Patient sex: F
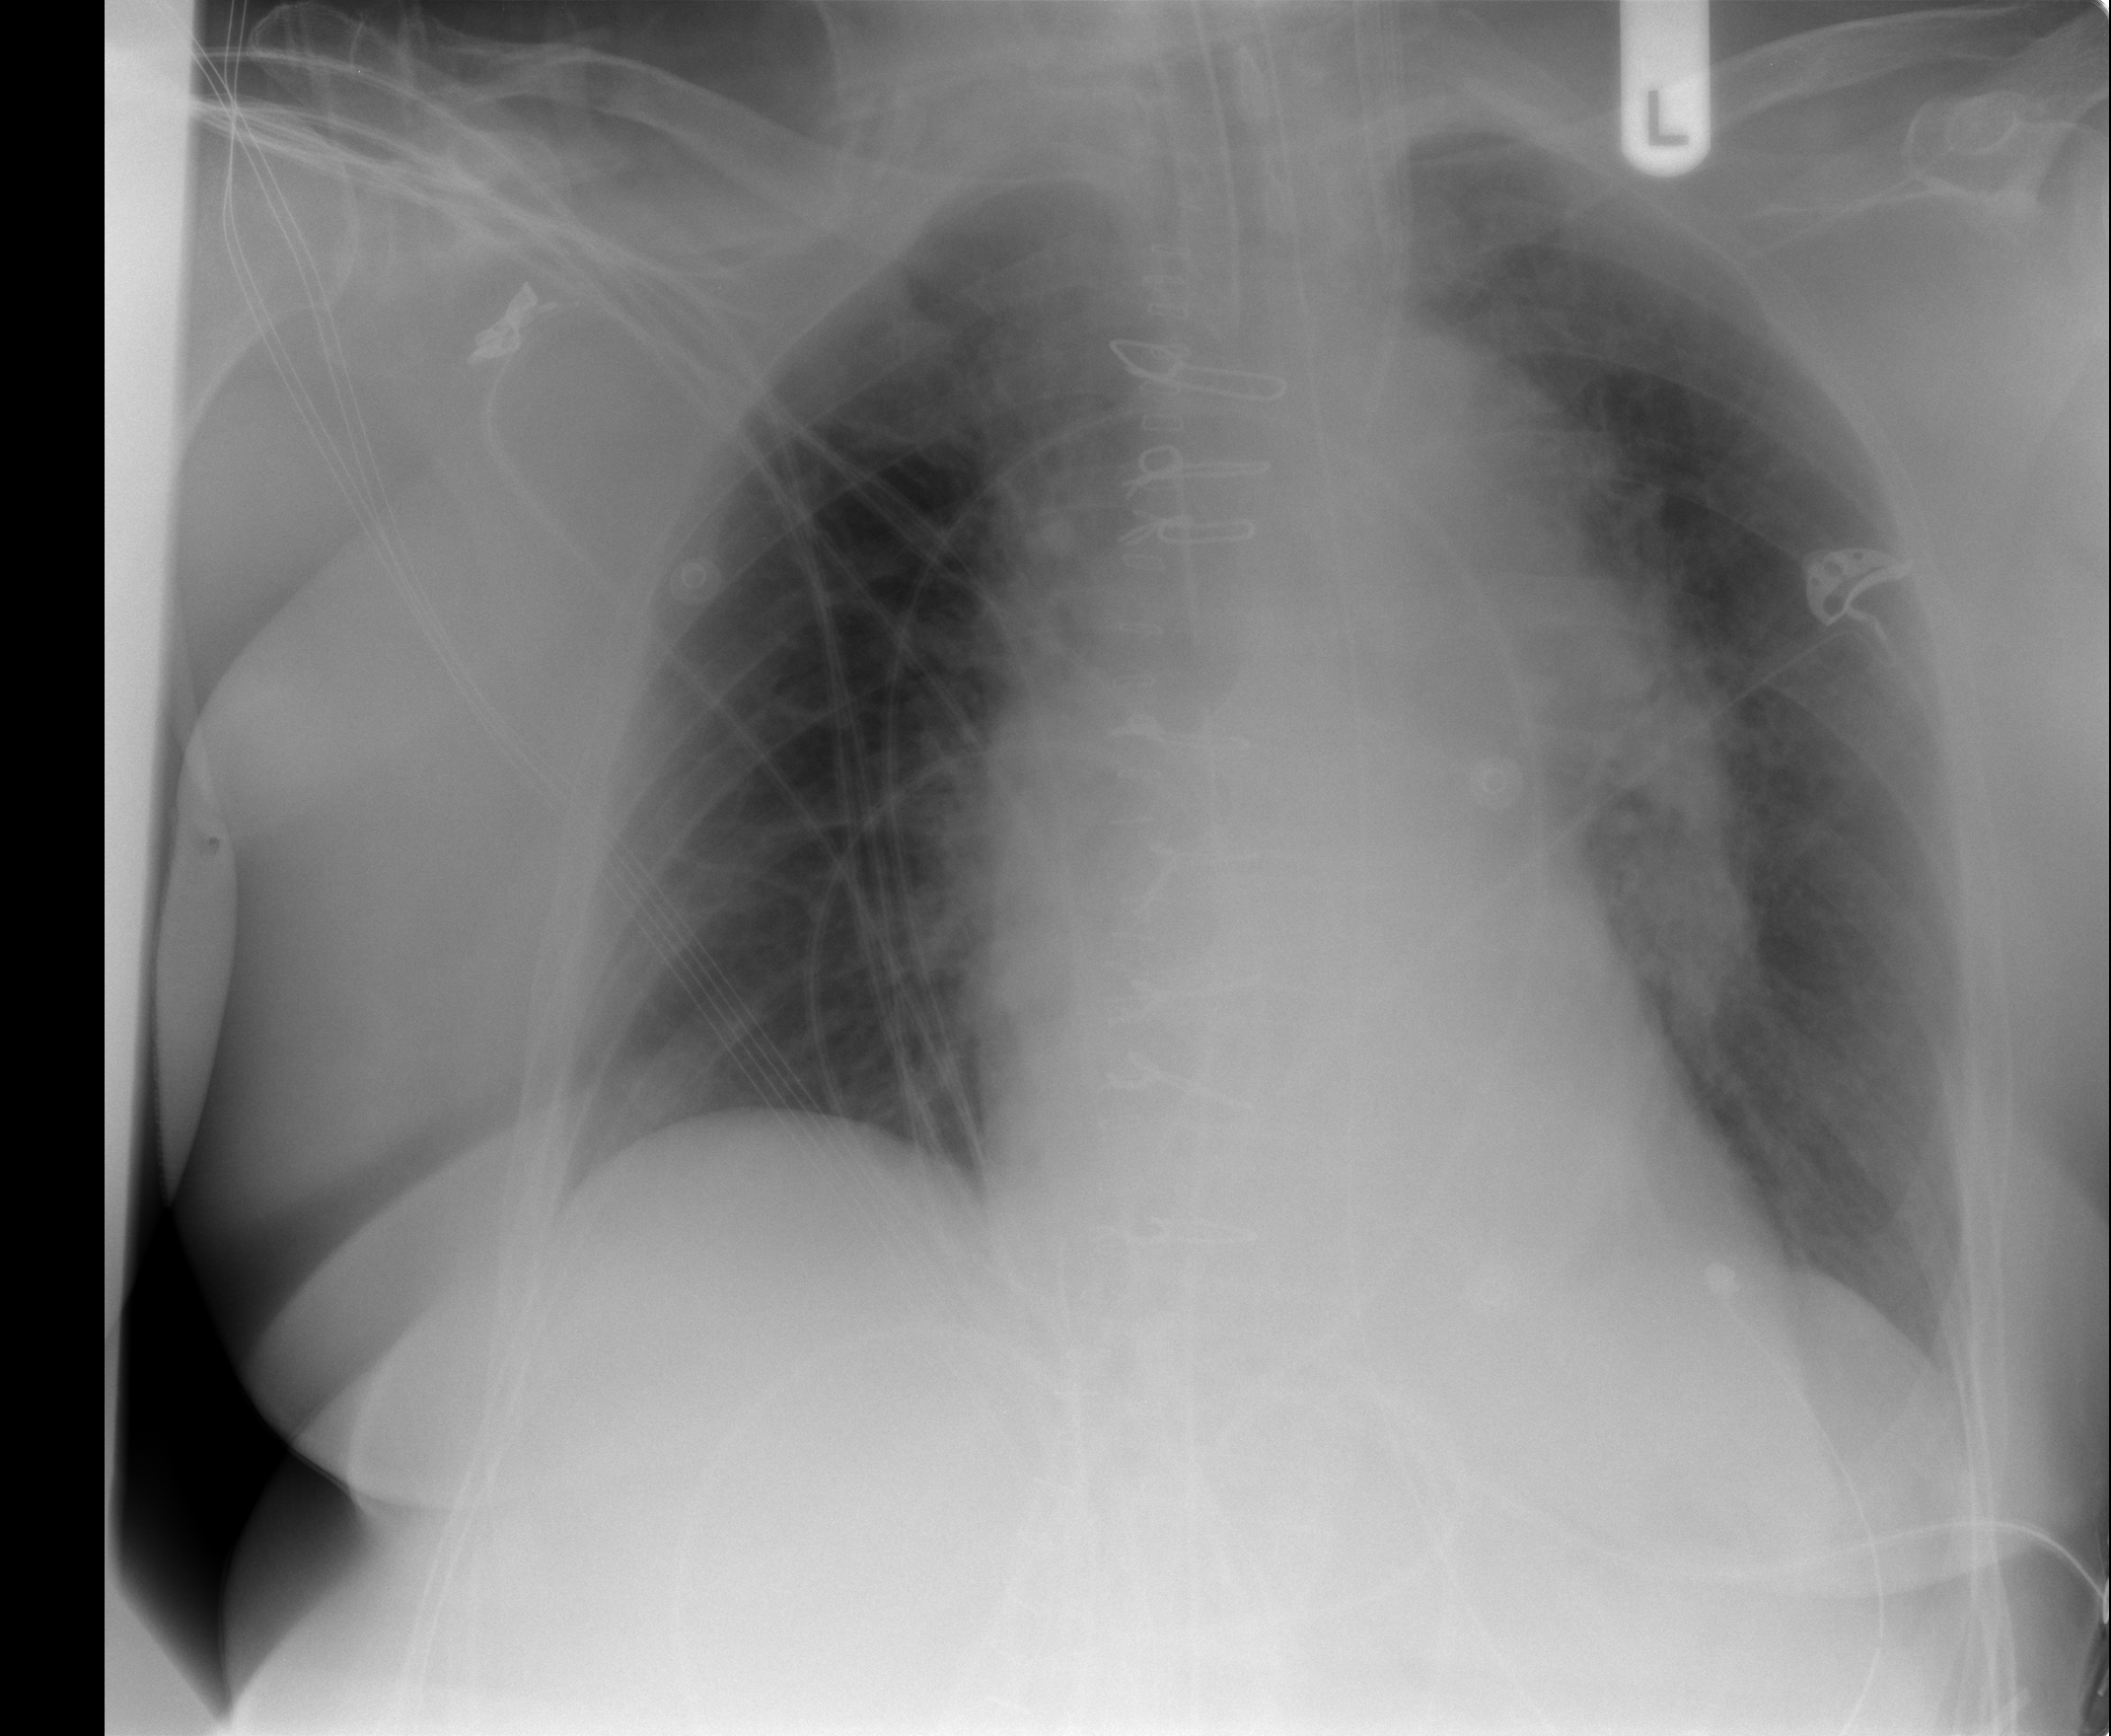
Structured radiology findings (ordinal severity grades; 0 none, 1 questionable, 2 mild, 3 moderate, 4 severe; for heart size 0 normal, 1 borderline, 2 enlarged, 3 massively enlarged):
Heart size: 1
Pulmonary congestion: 2
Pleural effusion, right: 0
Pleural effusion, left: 0
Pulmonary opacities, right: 0
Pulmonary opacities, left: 0
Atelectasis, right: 0
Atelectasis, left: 0